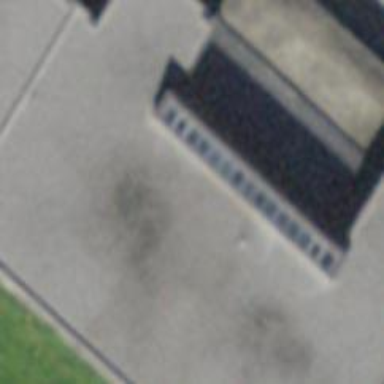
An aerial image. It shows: School building.